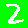
Digit: 2